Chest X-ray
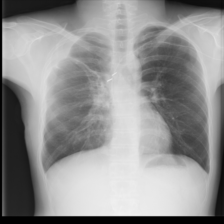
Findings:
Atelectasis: negative
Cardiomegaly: negative
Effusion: negative
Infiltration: negative
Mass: negative
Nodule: negative
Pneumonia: negative
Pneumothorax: negative
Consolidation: negative
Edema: negative
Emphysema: negative
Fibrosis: negative
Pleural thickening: positive
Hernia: negative